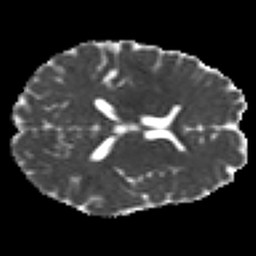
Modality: MD
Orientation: axial
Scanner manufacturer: siemens
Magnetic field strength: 3 T
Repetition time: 7.8 s
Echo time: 0.09 s